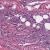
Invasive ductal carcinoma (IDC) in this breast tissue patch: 1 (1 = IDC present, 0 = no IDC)